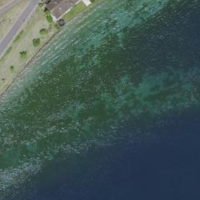
EUNIS habitat code: 14
Species observed at this site:
Anas platyrhynchos